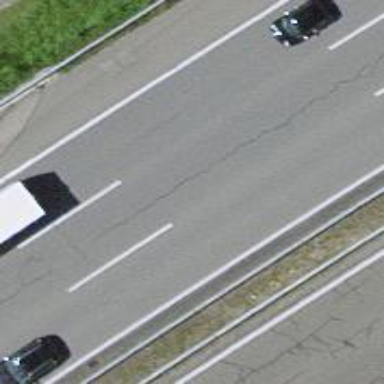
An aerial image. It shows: Asphalt motorway.